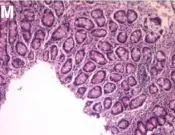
Pathological biopsy of gastric and intestinal mucosal tissues showed mild changes in chronic inflammation (L,M).
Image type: pathology (h&e)